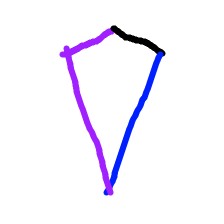
Shape: kite